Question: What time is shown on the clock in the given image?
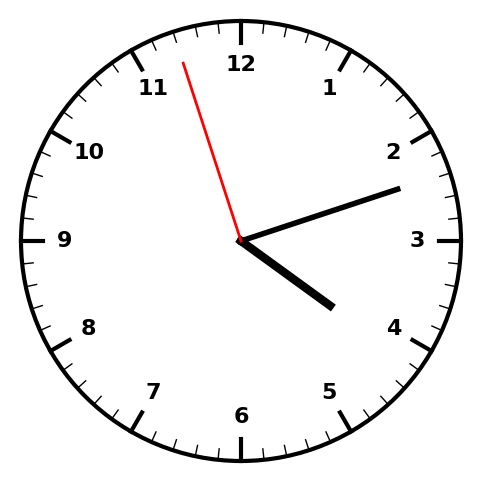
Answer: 04:11:57